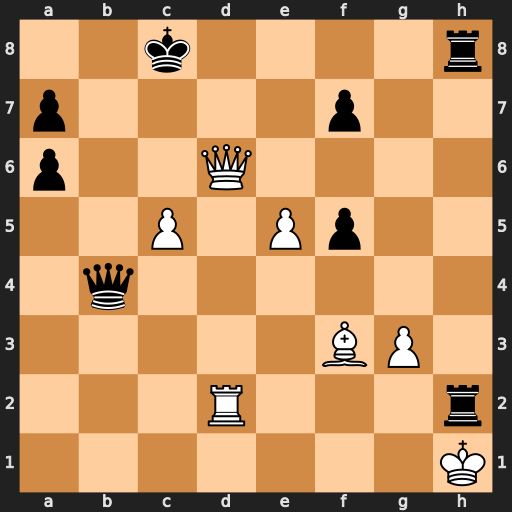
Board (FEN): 2k4r/p4p2/p2Q4/2P1Pp2/1q6/5BP1/3R3r/7K
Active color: w
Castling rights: -
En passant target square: -
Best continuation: Rxh2 Qb1+ Qd1 Qxd1+ Bxd1